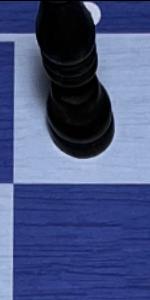
Label: Empty